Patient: sex F, age 57
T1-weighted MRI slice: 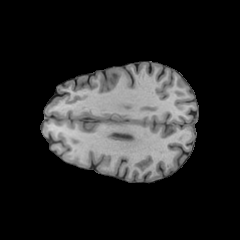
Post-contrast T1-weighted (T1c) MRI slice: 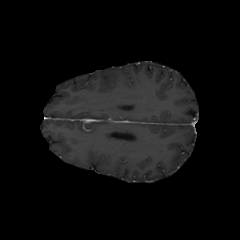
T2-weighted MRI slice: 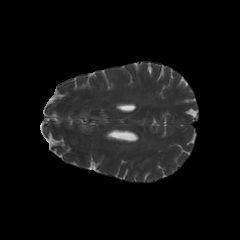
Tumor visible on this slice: no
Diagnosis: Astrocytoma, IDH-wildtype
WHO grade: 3